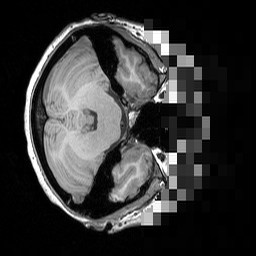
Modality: T1w
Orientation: axial
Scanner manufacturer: siemens
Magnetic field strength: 3 T
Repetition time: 1.5 s
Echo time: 0.00291 s